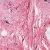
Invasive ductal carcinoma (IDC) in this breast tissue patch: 0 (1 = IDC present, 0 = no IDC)